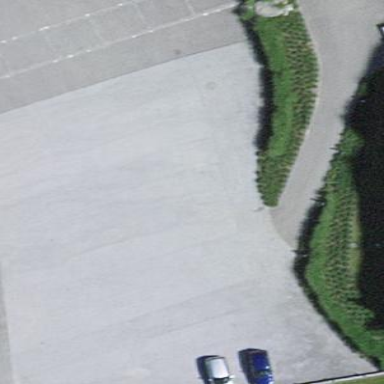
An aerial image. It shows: Parking area with surface.